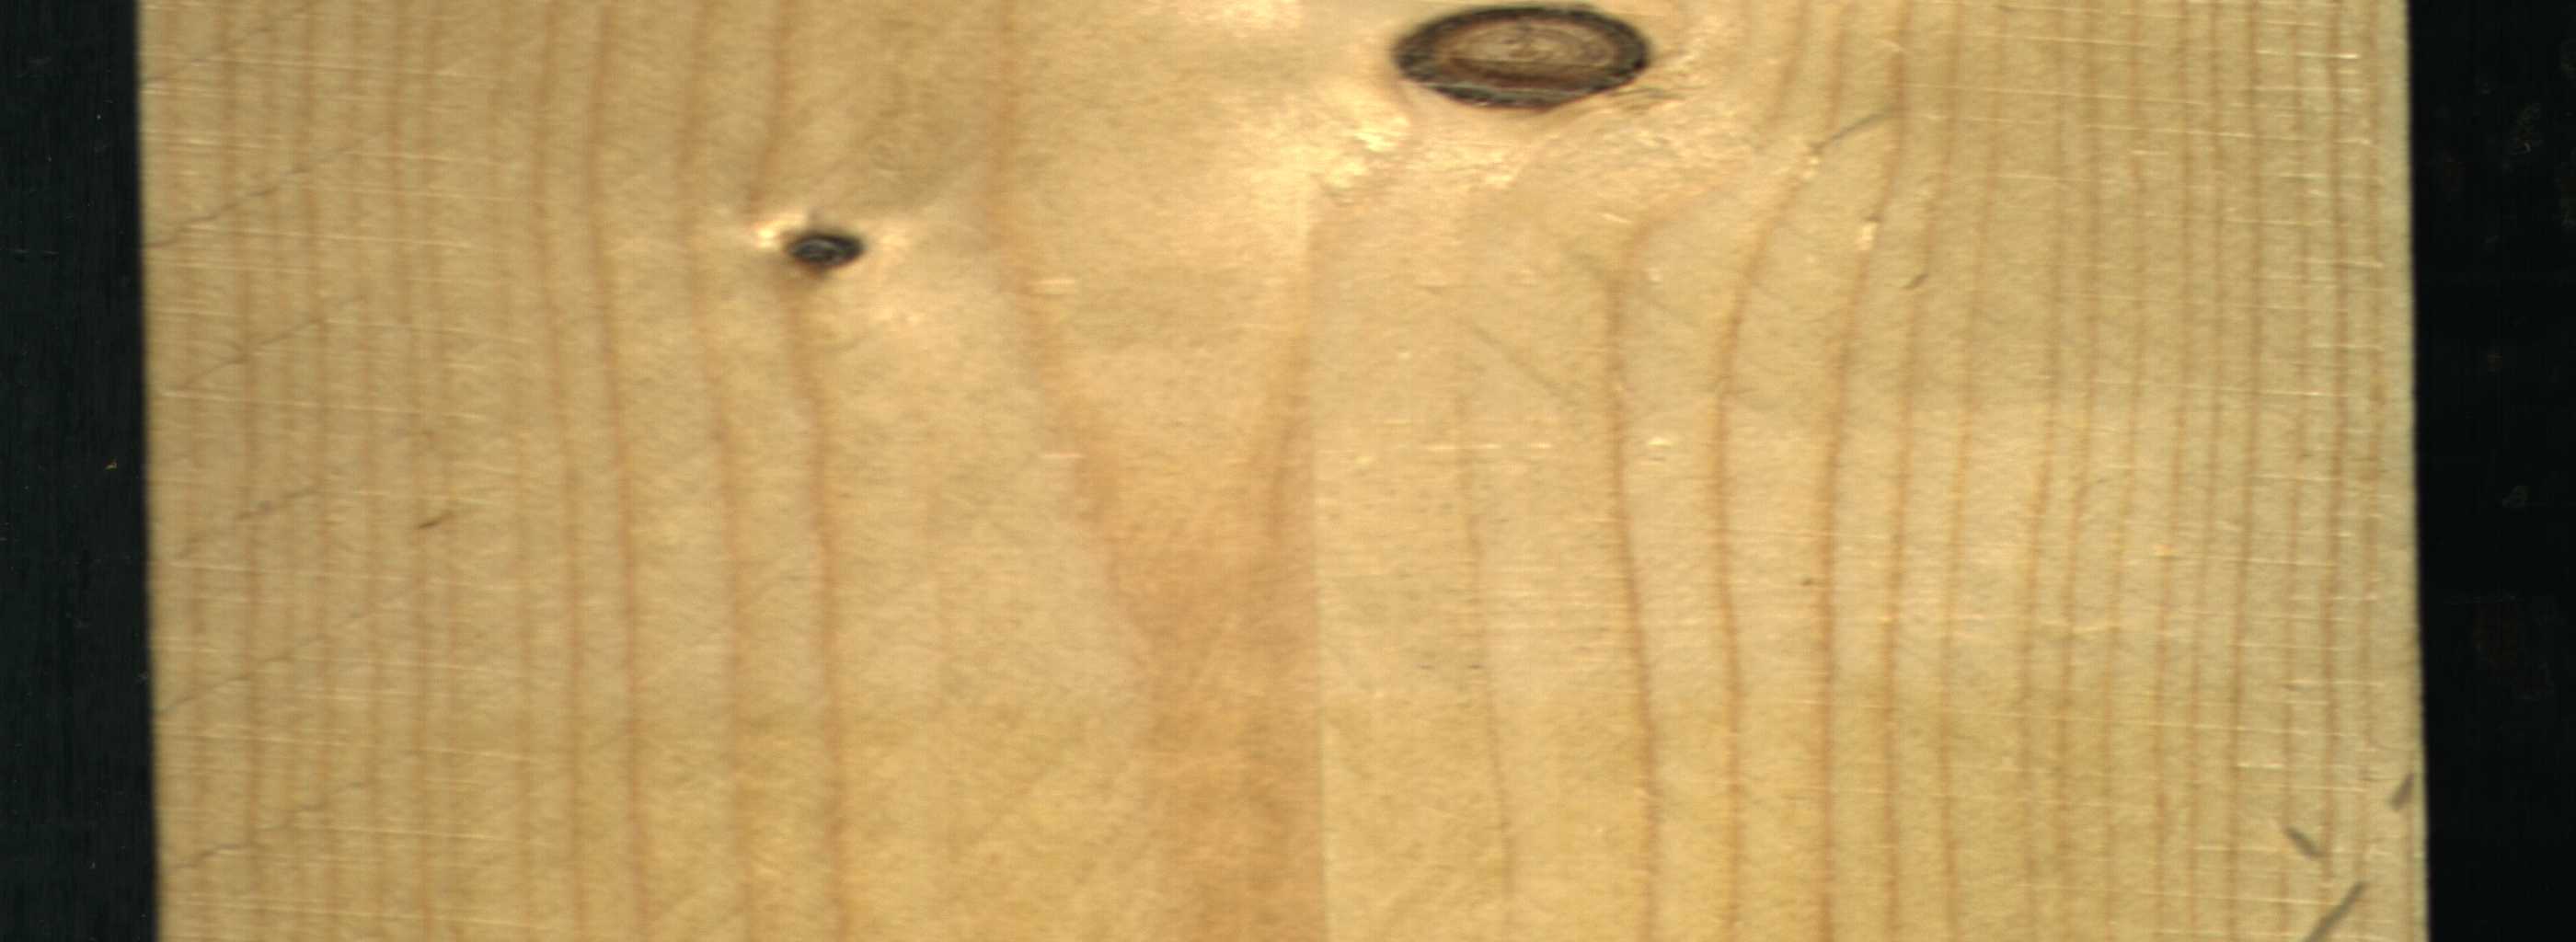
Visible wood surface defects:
Dead_Knot
Dead_Knot